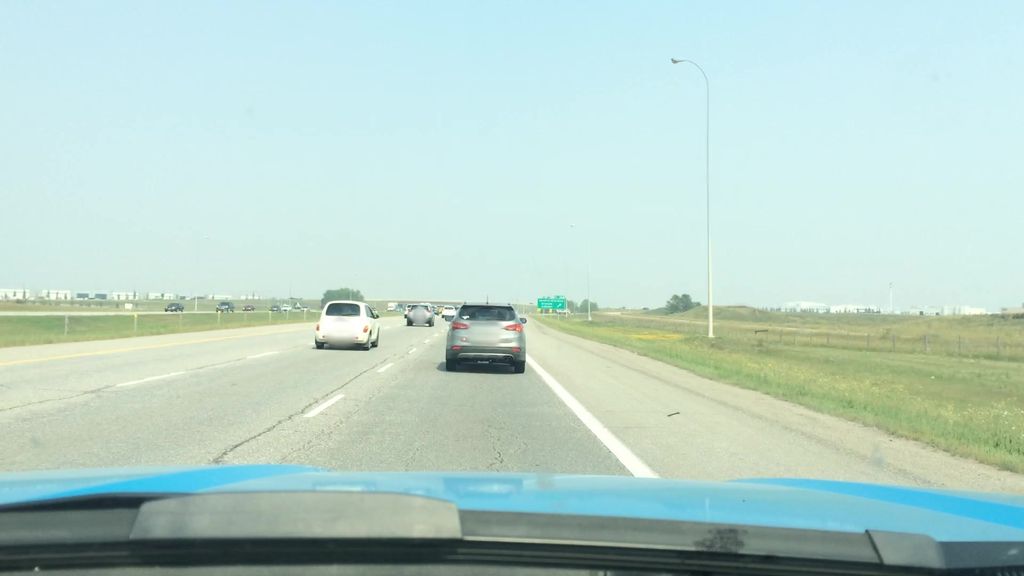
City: calgary